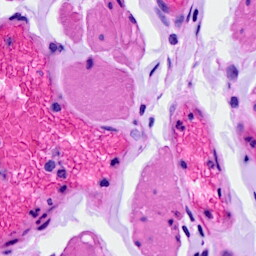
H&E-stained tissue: Ovarian